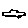
Label: car